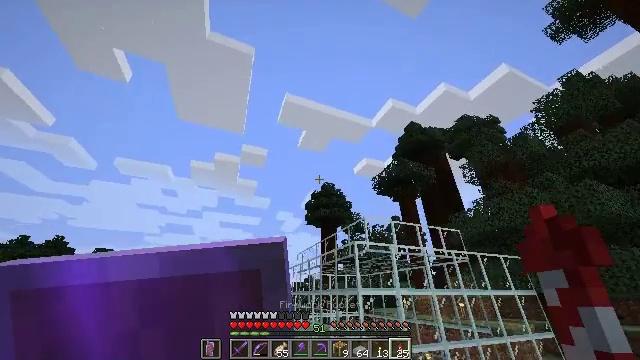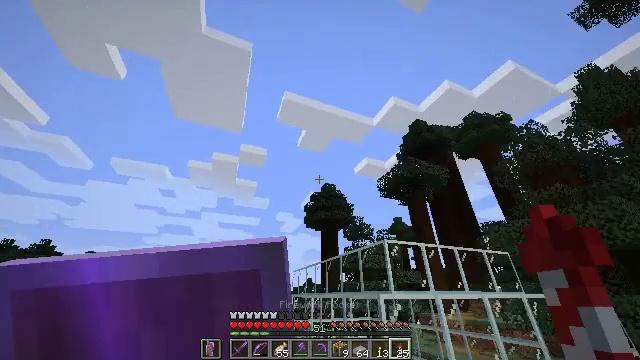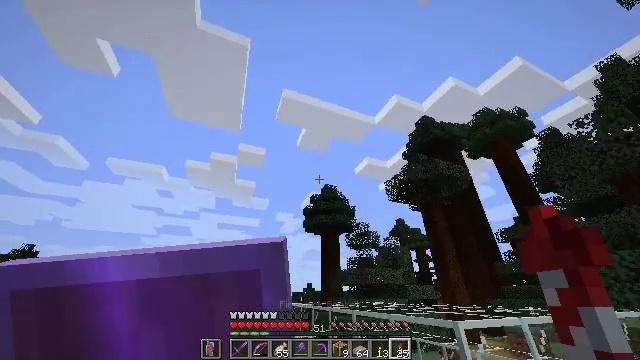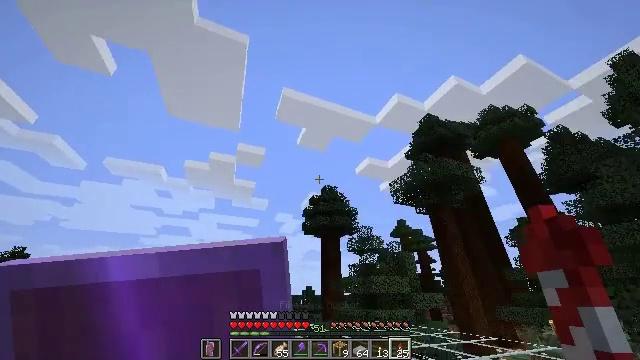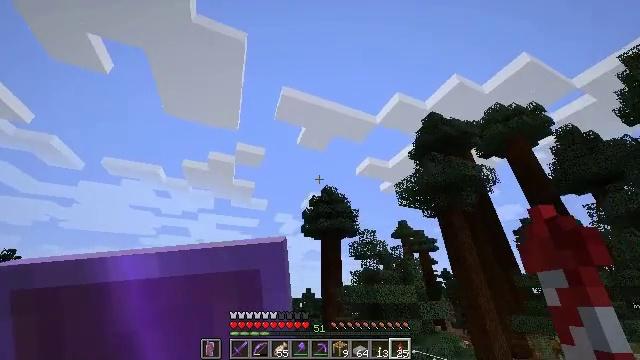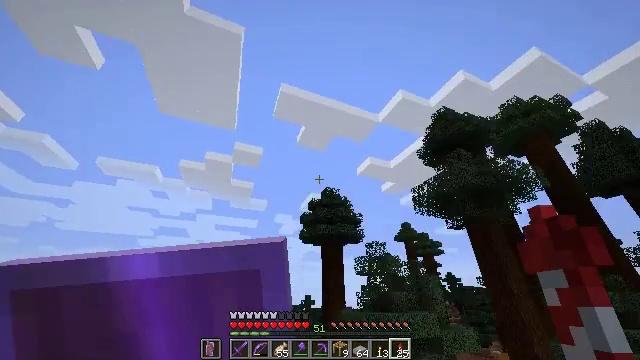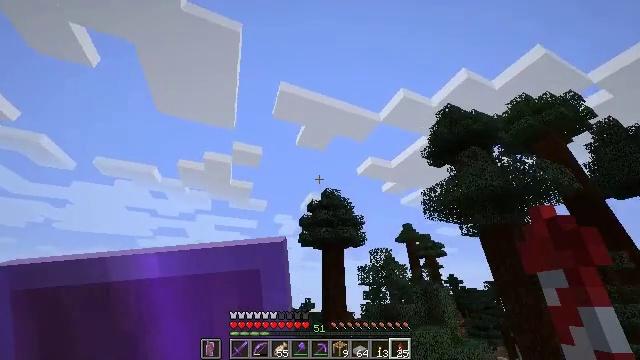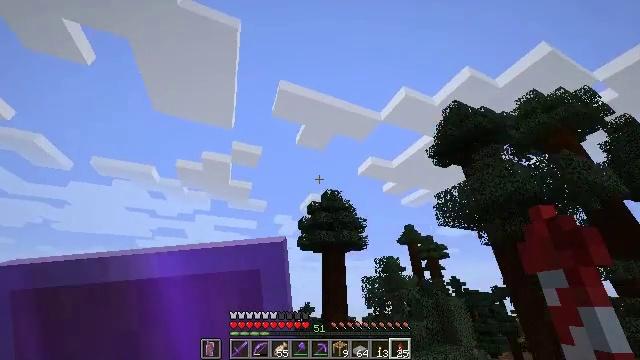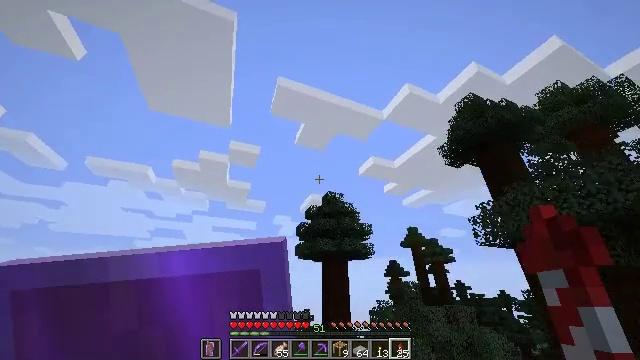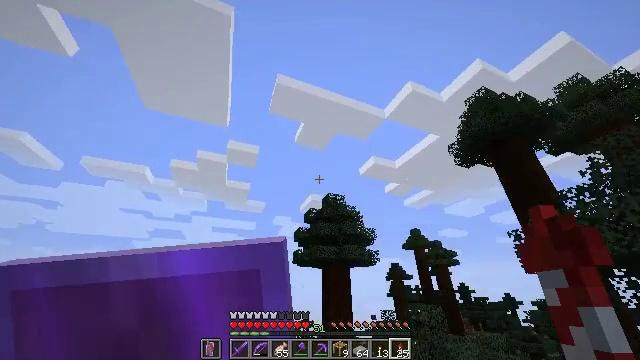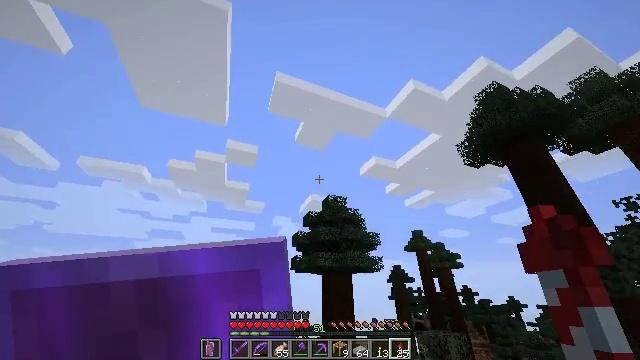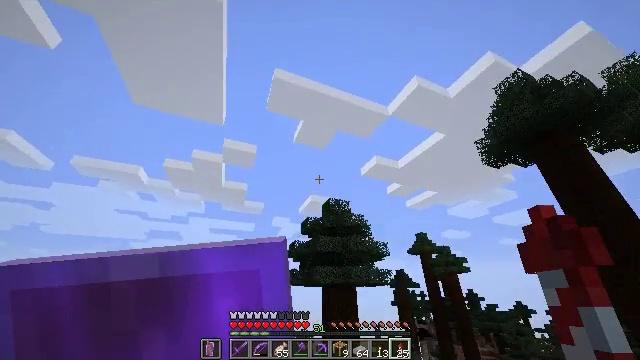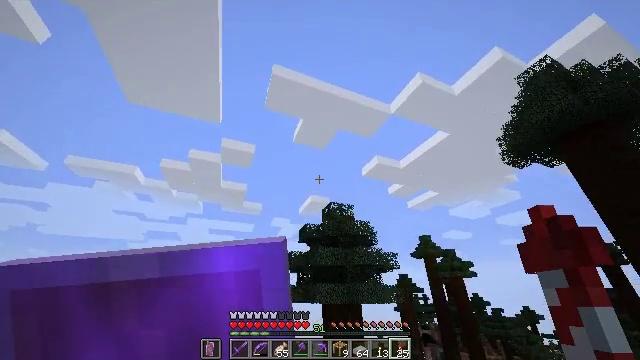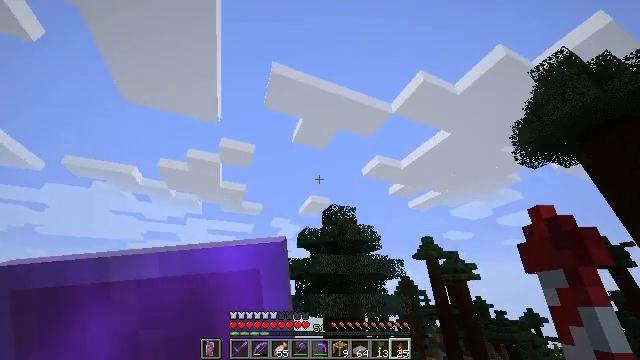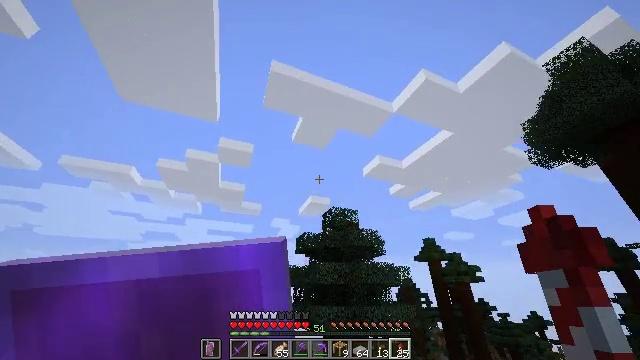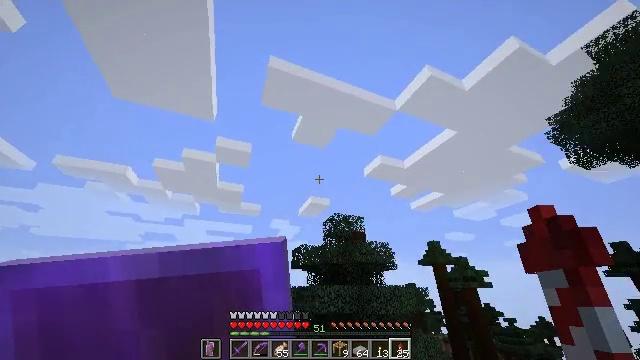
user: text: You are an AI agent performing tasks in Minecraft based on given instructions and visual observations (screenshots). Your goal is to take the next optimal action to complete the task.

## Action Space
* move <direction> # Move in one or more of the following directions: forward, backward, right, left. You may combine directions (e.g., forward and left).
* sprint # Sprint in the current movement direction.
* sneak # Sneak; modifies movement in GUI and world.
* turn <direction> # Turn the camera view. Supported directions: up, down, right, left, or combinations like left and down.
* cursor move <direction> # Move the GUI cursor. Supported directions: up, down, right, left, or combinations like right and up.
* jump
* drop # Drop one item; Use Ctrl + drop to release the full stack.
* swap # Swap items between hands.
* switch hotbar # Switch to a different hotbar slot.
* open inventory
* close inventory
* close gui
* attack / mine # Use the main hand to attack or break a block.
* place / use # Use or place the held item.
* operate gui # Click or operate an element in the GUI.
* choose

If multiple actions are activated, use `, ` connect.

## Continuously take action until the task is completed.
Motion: motion action
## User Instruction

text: Hunt mobs.
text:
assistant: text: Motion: move forward, sprint
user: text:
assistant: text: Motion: move forward, sprint
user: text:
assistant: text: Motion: move forward, sprint
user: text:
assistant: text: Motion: move forward, sprint
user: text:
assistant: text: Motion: move forward, sprint
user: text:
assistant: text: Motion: move forward, sprint
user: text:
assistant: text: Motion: move forward, sprint
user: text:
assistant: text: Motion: move forward, sprint
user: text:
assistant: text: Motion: move forward, sprint
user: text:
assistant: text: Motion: move forward, sprint
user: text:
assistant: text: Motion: move forward, sprint
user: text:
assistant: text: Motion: move forward, sprint
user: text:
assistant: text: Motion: move forward, sprint
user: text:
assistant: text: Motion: move forward, sprint
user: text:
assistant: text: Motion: move forward, sprint
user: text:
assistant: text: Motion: move forward, sprint, turn left and down
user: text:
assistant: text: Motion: move forward, sprint, turn left and down
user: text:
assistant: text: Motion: move forward, sprint, turn left and down
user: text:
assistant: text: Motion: move forward, sprint, turn down
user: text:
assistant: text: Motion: move forward, sprint
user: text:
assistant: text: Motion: move forward, sprint
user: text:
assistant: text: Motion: move forward, sprint
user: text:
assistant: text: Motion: move forward, sprint, turn right and down
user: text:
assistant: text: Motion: move forward, sprint, turn right and down
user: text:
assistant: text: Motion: move forward, sprint, turn right and down
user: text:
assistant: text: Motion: move forward, sprint, turn right and down
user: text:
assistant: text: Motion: move forward, sprint
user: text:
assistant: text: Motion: move forward, sprint
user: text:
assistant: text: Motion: move forward, sprint
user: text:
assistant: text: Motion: move forward, sprint